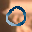
Label: 0